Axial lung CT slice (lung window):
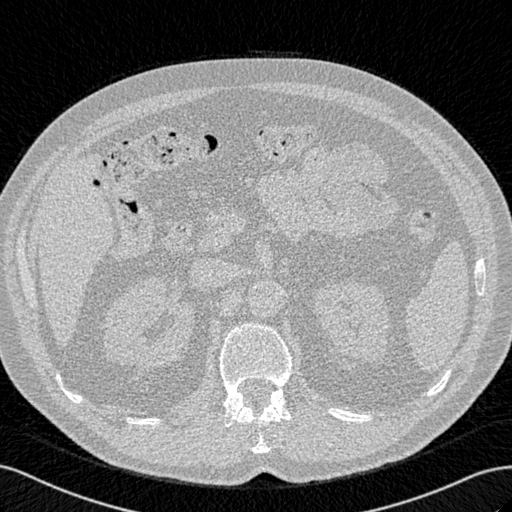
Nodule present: no